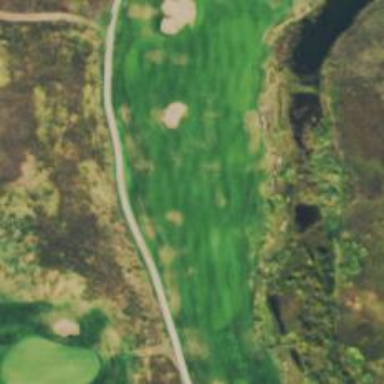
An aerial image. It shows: View of golf hole.